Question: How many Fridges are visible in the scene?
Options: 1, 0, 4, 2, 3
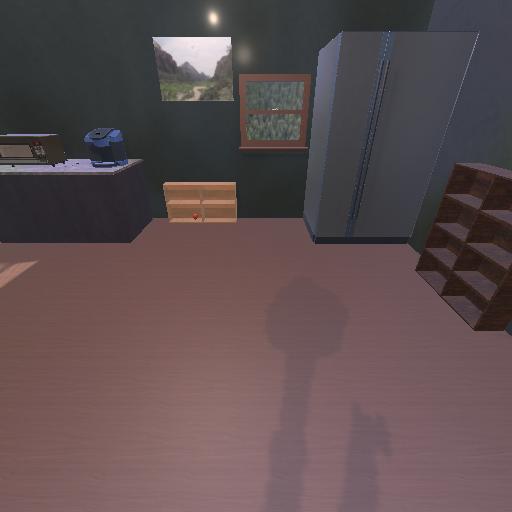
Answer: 1